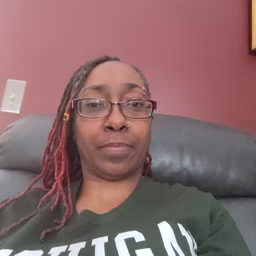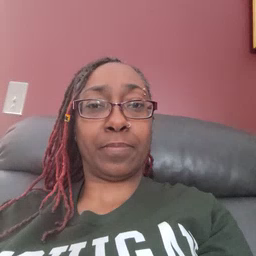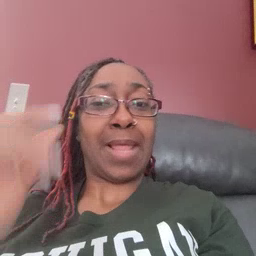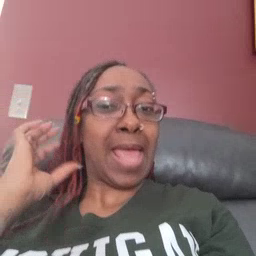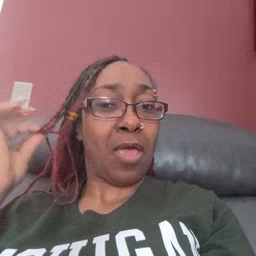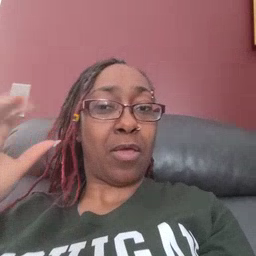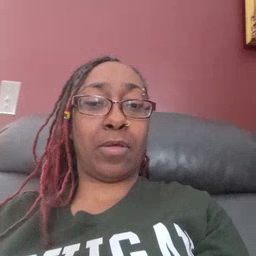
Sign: hair